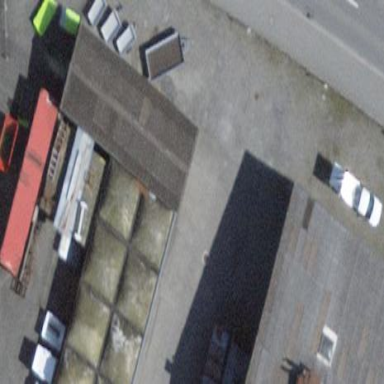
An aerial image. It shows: Commercial building.